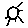
Label: sun